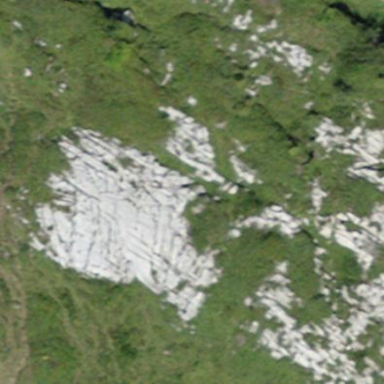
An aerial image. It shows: Landscape of bare rock.